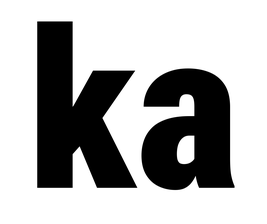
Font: Roboto_Condensed_Black